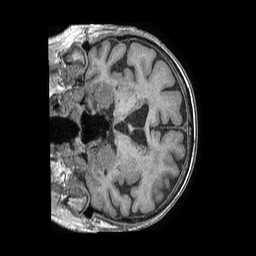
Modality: T1w
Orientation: coronal
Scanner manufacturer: philips
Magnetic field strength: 1.5 T
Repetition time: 0.007835 s
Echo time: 0.003671 s